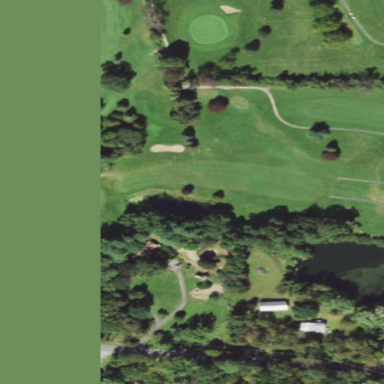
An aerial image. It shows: Golf fairway surrounded by grass.